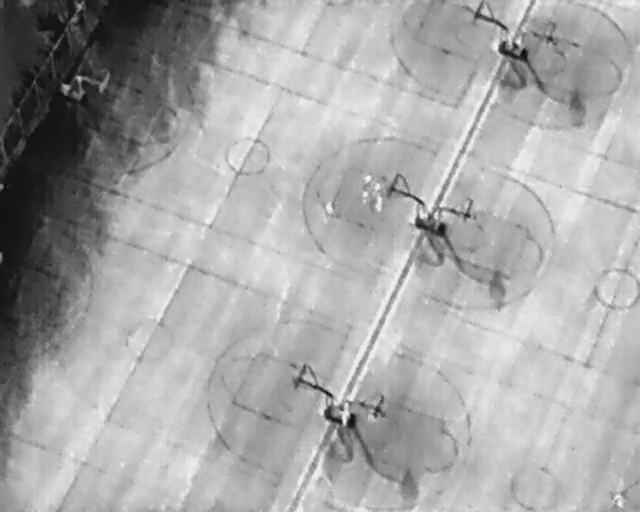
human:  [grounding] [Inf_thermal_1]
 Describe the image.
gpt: In the satellite image, there is  <ref>2 small person </ref> <box>[[49, 39, 52, 41, 2], [57, 36, 60, 37, 2]]</box> located at center,  <ref>3 medium person </ref> <box>[[55, 37, 58, 39, 2], [57, 38, 60, 40, 2], [56, 33, 58, 35, 2]]</box> located at center,  <ref>1 medium person </ref> <box>[[95, 96, 98, 98, 2]]</box> located at bottom right.